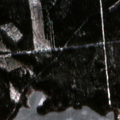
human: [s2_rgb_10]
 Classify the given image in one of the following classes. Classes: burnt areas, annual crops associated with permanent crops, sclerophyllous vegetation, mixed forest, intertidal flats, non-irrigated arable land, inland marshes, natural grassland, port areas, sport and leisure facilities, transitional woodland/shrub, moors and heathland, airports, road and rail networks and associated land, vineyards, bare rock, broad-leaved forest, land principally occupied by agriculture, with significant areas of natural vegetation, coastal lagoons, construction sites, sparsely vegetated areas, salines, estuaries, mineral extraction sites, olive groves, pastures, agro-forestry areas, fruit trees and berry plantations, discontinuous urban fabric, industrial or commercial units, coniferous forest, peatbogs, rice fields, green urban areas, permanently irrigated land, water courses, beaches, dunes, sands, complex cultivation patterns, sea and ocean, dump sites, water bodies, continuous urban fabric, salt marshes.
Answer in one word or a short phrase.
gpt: land principally occupied by agriculture, with significant areas of natural vegetation, coniferous forest, transitional woodland/shrub, water bodies